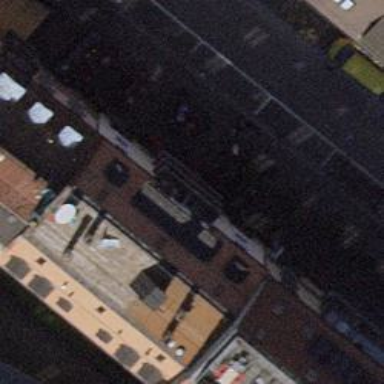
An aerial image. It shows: Cafe.